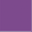
Piece: xx